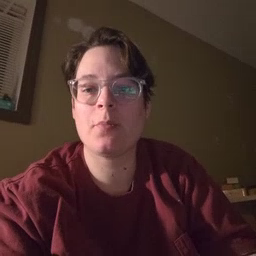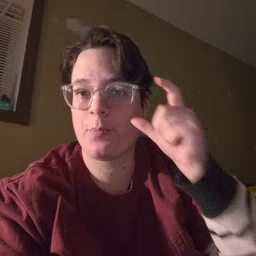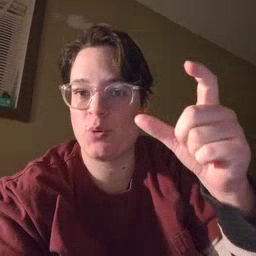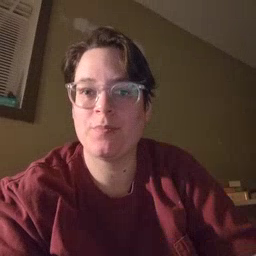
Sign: moon